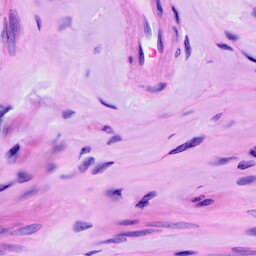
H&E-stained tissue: Ovarian